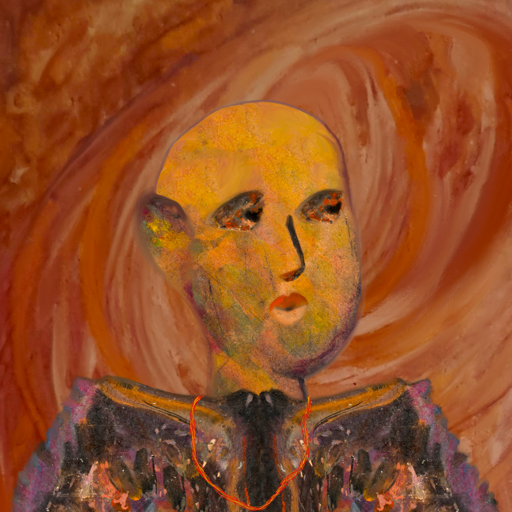
Background: Pious_Lady, Head And Neck Side: Gypsy_Mother, Face Side: Gypsy_Queen, Bust: Gypsy_Queen, Hair Side: Blank, Head Accessory: Blank, Second Necklace: Gypsy_Mother_2, Necklace: Blank, Baby: Blank